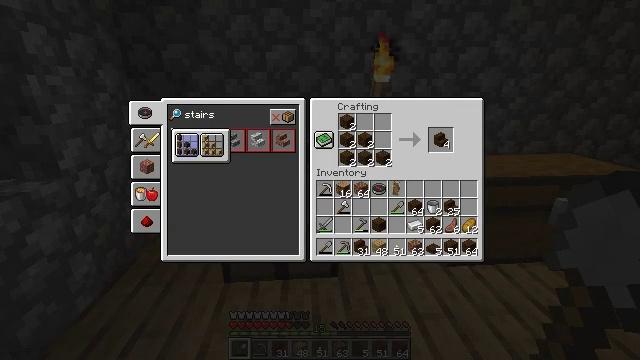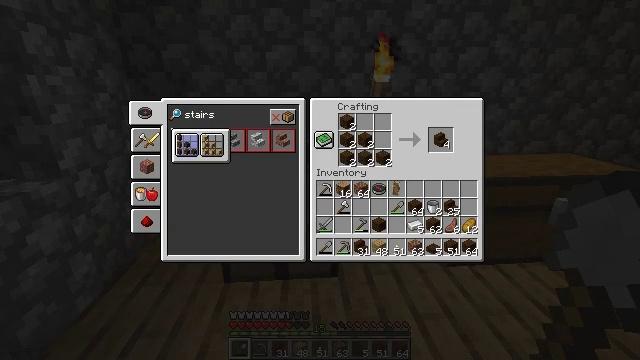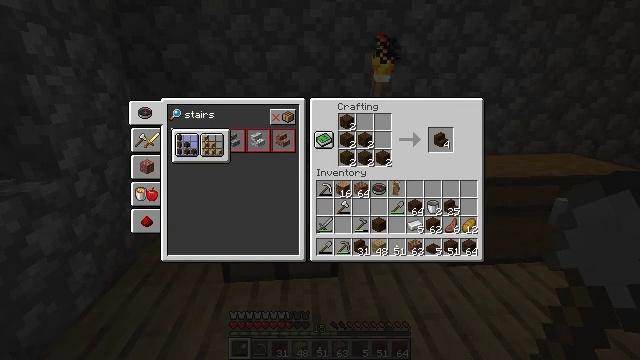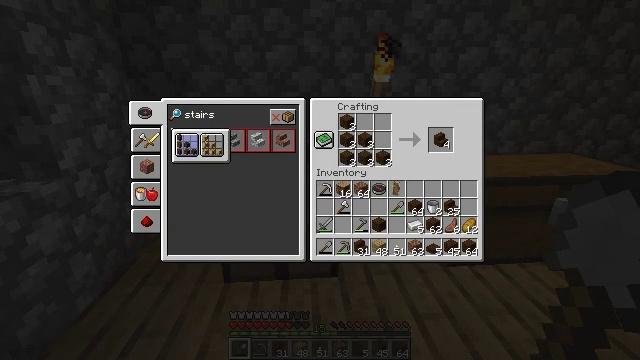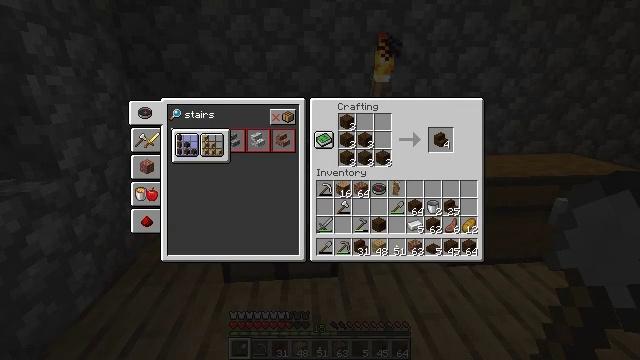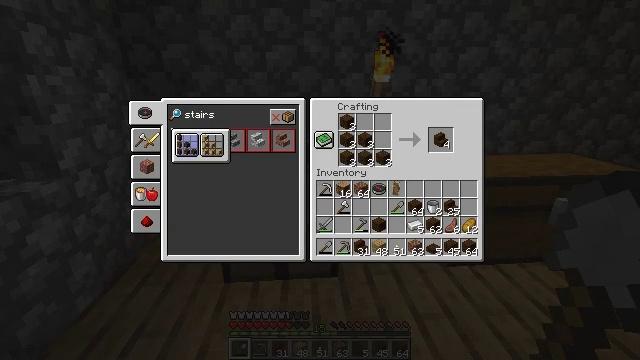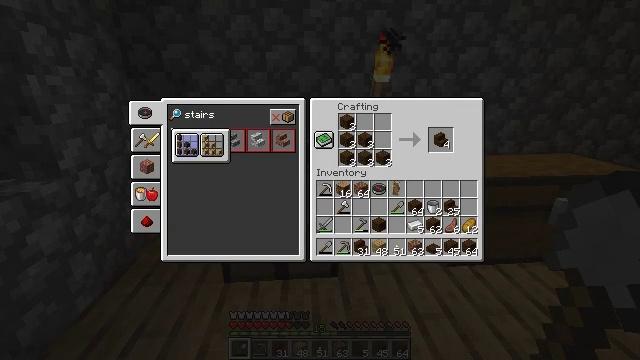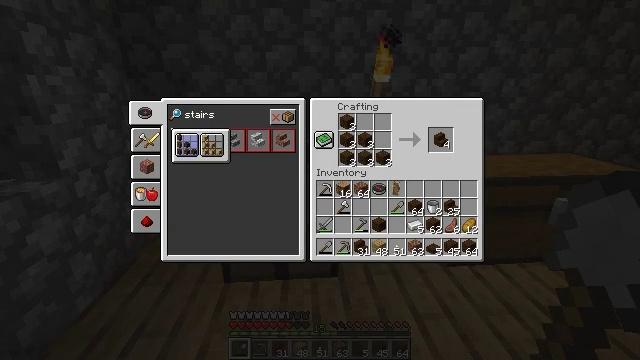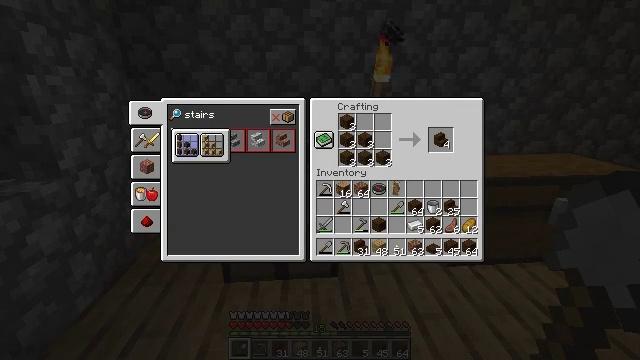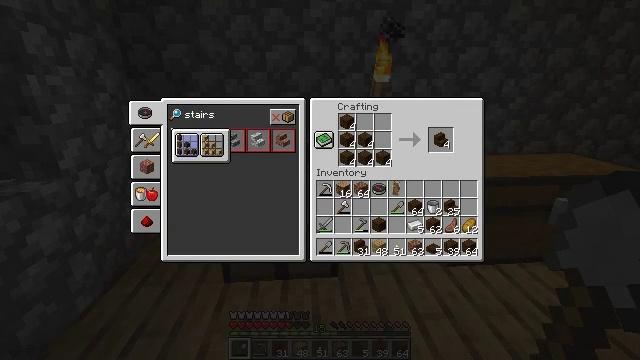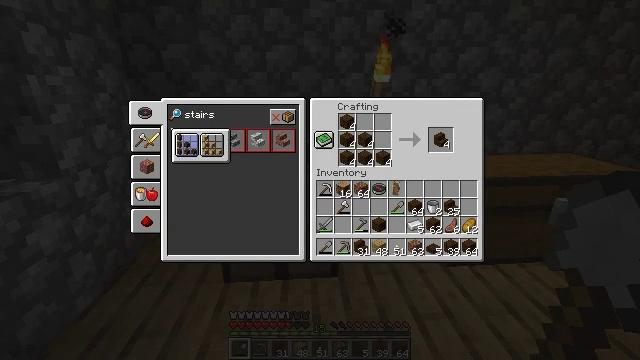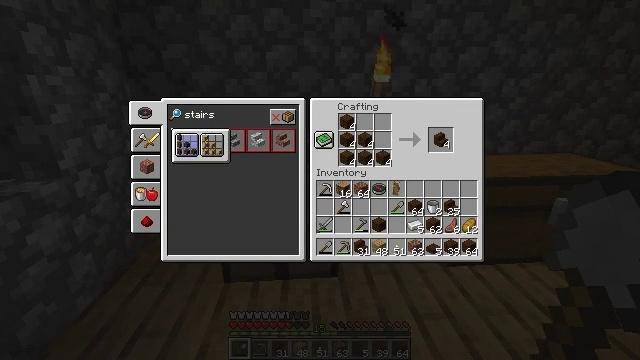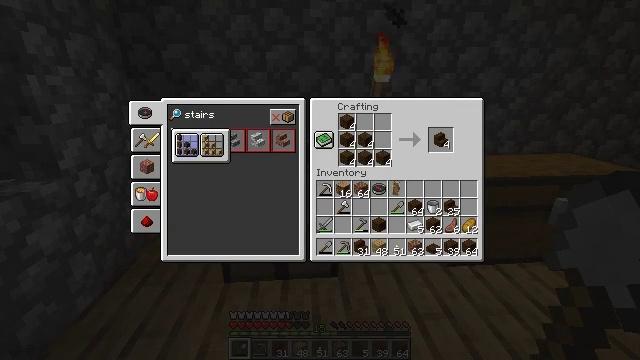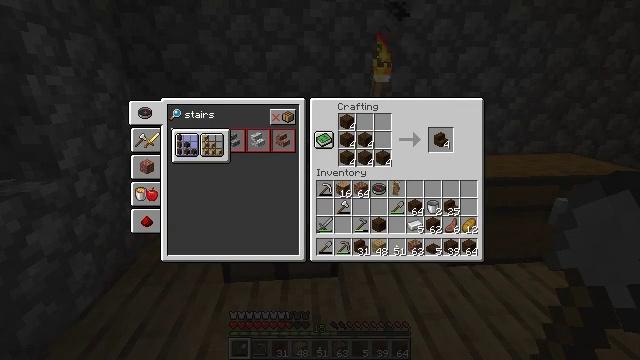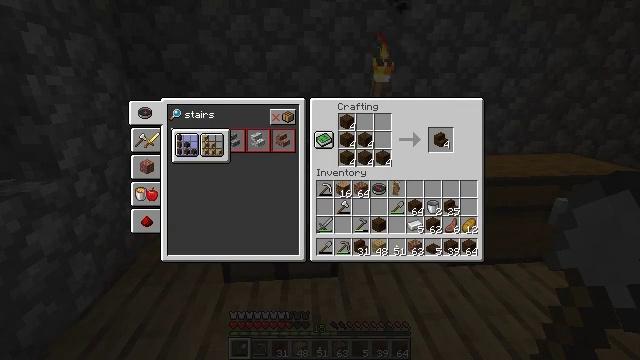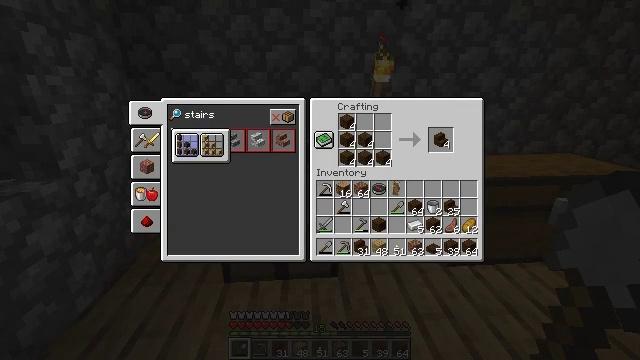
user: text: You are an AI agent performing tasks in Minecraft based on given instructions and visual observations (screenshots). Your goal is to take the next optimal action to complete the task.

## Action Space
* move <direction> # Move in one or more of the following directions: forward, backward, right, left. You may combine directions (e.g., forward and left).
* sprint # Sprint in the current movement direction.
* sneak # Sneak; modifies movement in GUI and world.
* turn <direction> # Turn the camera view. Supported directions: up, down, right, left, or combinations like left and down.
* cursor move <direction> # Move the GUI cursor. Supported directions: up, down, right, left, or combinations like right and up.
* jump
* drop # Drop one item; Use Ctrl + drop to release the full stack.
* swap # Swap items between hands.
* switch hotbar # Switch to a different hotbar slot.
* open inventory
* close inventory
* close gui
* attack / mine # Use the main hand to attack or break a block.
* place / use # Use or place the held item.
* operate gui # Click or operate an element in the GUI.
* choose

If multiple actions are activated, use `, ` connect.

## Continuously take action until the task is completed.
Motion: motion action
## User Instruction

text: Get dark oak stairs by crafting with dark oak planks.
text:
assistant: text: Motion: no_op
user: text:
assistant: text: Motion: no_op
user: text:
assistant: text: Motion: operate gui
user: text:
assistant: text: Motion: operate gui
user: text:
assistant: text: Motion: sneak, operate gui
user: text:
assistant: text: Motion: sneak
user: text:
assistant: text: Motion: sneak
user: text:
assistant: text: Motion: sneak
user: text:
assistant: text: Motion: sneak
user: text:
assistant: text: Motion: sneak, operate gui
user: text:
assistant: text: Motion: sneak, operate gui
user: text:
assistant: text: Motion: sneak, operate gui
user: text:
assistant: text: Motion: sneak
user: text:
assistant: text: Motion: sneak
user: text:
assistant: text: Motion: sneak
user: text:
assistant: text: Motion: no_op
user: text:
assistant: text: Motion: cursor move right
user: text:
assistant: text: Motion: cursor move right
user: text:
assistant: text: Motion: cursor move right
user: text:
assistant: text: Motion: cursor move right
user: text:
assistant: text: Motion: cursor move right
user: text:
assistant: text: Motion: cursor move right
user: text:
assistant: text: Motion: cursor move right
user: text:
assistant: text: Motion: cursor move right
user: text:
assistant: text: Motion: no_op
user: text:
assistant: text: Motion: no_op
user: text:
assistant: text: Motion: no_op
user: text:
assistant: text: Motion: no_op
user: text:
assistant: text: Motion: sneak, cursor move right
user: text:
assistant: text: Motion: sneak, cursor move right